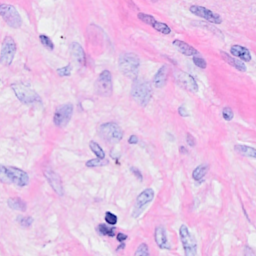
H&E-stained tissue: Breast